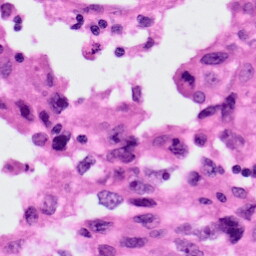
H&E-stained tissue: Lung